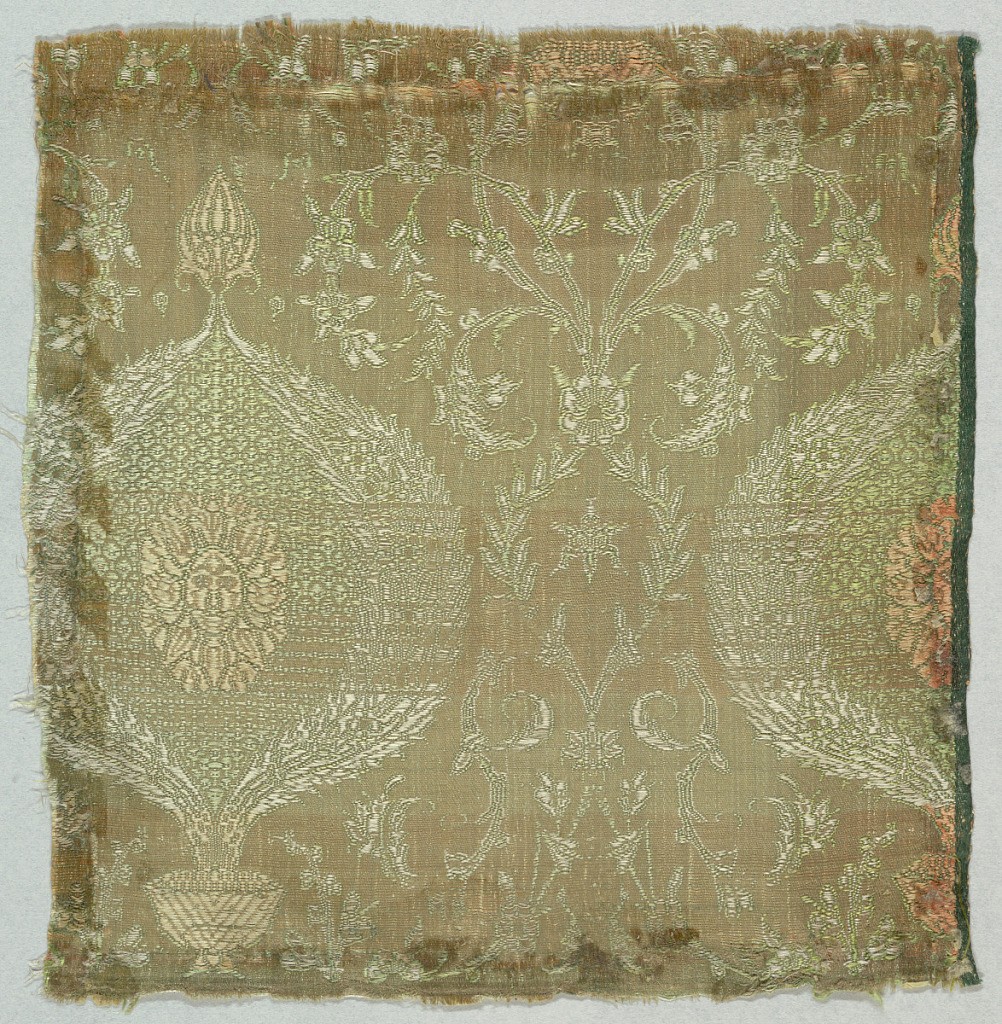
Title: Fragment
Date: late 19th century
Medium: Medium; silk Technique: satin weave
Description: Vase motif and curved leaf forms